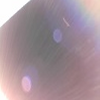
Label: sunburn